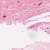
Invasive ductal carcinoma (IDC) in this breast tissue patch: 0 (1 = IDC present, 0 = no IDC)